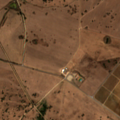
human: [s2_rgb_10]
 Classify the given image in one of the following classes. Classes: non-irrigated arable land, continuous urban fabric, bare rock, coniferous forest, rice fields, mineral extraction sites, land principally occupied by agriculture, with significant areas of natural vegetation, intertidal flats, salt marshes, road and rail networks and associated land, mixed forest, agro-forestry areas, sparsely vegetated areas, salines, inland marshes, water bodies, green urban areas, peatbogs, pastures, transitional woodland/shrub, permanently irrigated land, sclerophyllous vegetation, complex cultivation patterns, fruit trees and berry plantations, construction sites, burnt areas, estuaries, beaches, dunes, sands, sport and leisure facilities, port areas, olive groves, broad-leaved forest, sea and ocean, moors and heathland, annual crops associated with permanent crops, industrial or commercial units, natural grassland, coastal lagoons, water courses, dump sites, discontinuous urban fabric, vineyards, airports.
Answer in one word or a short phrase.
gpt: non-irrigated arable land, vineyards, pastures, agro-forestry areas